Question: I have an excel sheet with productivity for my work force. Along with lots of other information about the job, it contains a 'job number', 'date', and 'completed by' fields. Each employee may have 50-60 entries for each day they worked.
Count how many days each employee has worked by applying a formula that counts a day as work if the employee has any entry against that date (this tracker if for a full year so I'm looking for a way that avoids typing each day of the year).
For example, I want to be able to say to employee A, "You completed 4,000 jobs over 165 days which puts you productivity rate at..."
I want to count the unique values in the date column if 'Name' = 'Employee A'. My data set is about 20K records covering a full year.
[
<URL>
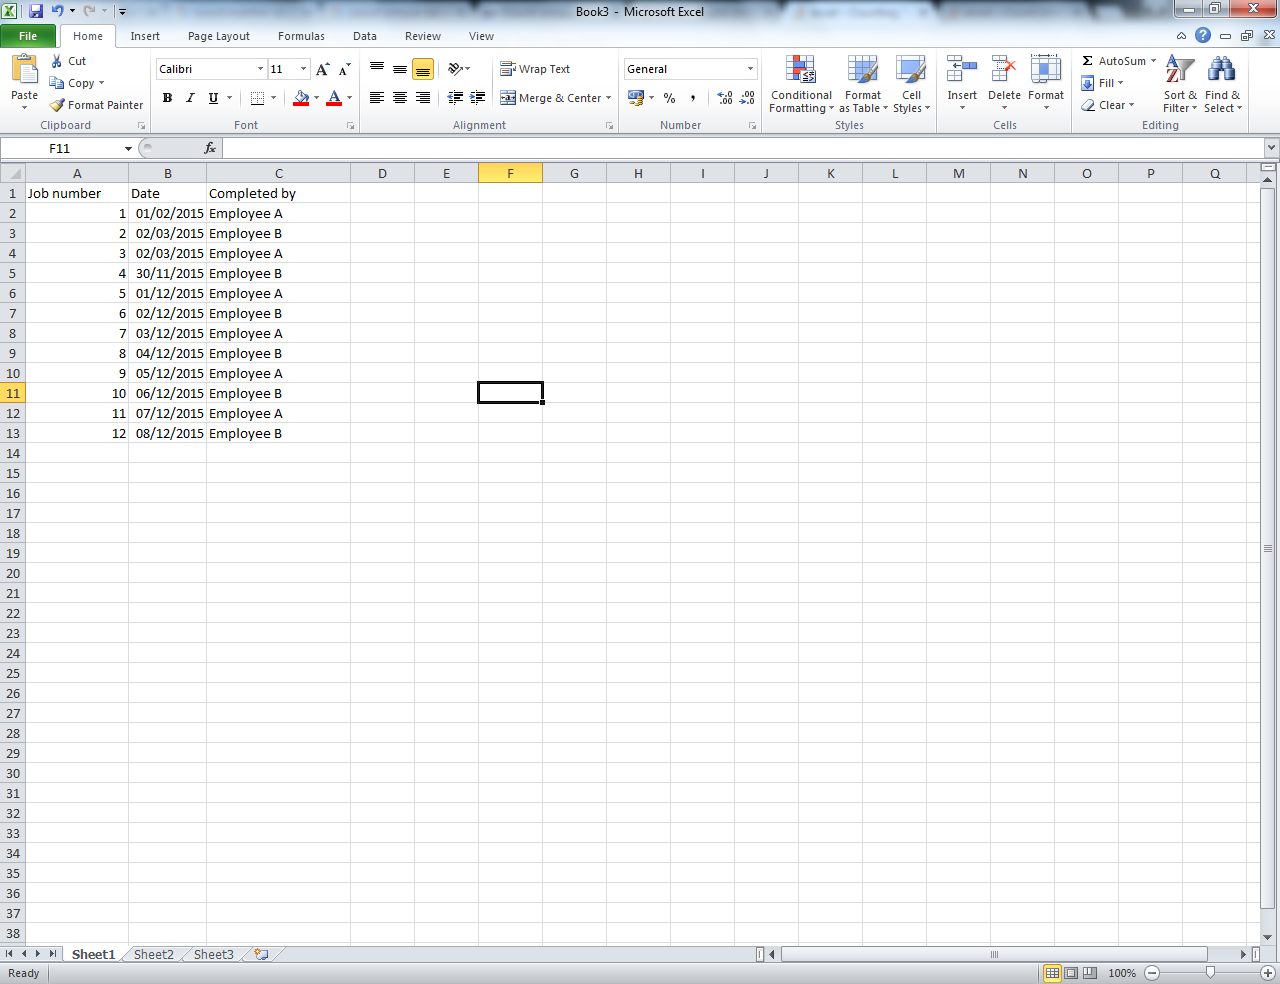
Answer: How about something like this:
<URL>
Where 'Unique Jobs' and 'Unique Dates' are calculated with:
'{=SUM(--(FREQUENCY(IF($A$2:$A$13=A2,$B$2:$B$13),IF($A$2:$A$13=A2, $B$2:$B$13))>0))}'
and
'{=SUM(--(FREQUENCY(IF($A$2:$A$13=A2,$C$2:$C$13),IF($A$2:$A$13=A2, $C$2:$C$13))>0))}' respectively. Note the formulas are array formulas which means they need to be entered with .
The 'IF' statement handles the "are you the employee I care about?" aspect and returns an array of jobs or dates. We take advantage of the fact that when we bin with the same array with 'FREQUENCY', we return a zero for any value it has already seen. The double negation, '--', coerces the numbers to booleans to ones-and-zeros.
More explanation is available <URL>.
It's likely possible to do this without the 'FREQUENCY' approach or without array formulas, but depending on the size of the dataset, you might want to consider the performance hit.
---
### UPDATE (per comments):
If you have an additional column, say 'column D' = 'Job_Type', you can add criteria to the 'IF' condition, like so:
'{=SUM(--(FREQUENCY(IF(($A$2:$A$13=A2)*($D$2:$D$13="Job Type X"),$B$2:$B$13),IF(($A$2:$A$13=A2)*($D$2:$D$13="Job Type X"),$B$2:$B$13))>0))}'
By utilizing multiplication with an asterisk, '*', we are implicitly implying an 'AND' condition in the logic; note, if we wanted 'OR' logic we could use '+'. Also note the additional parentheses. At the end of the day, this says, first check if this is the 'Emp' that I care about; next, check if this is the 'Job_Type' that I care about; if both of those checkout, return me the column of interest and continue as above.
'Job Type''Job_Type == "Job Type X"''{=SUM(--(FREQUENCY(IF(($A$2:$A$13=A2)*($D$2:$D$13=D2),$B$2:$B$13),IF(($A$2:$A$13 = A2)*($D$2:$D$13=D2),$B$2:$B$13))>0))}''Emp''Job_Type'
---
Alternatively, you could create a new 'Key' column, such as 'Emp_Job_Type' which would concatenate the two columns, something like: '=A2&D2'.
Finally, if you are only interested in one particular 'Job_type', you could also consider subsetting or filtering your data beforehand. That is, filter for the records of interest upfront and create a new dataset.